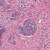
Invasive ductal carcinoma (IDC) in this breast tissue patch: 1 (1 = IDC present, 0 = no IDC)